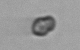
Label: Heterocapsa_rotundata